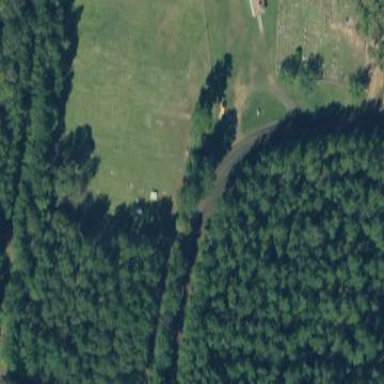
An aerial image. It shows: Cemetery.